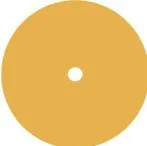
Proportions of food items acquired from each type of food environment per dietary diversity group (A-K), reported in a diet quality questionnaire in San Din Daeng village, Thailand (n = 31; 240 food items). 'Shared' refers to food items acquired from food sharing.
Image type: chart (chart)